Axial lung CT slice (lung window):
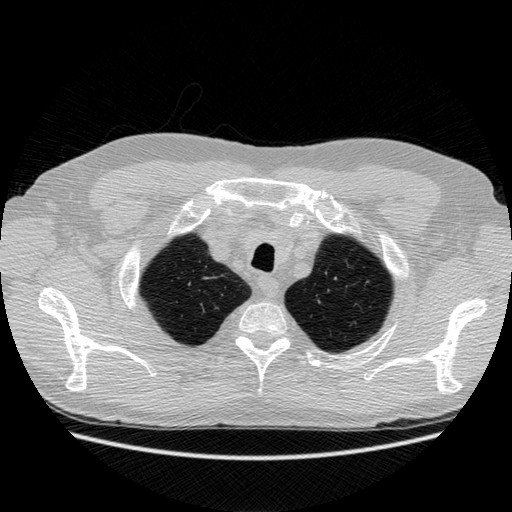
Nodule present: no